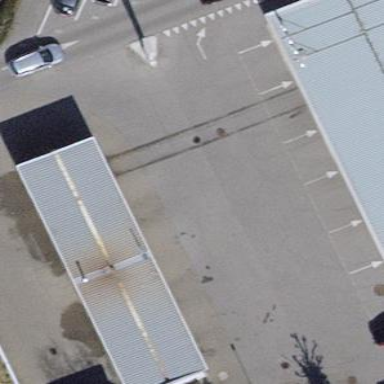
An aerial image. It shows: Car wash facility located inside building.